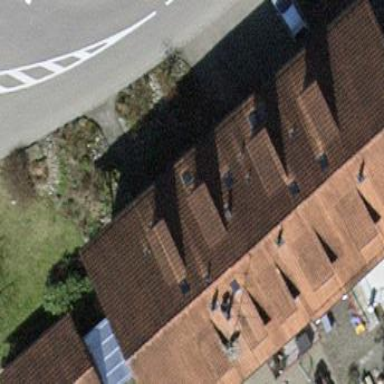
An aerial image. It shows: Gabled roof adorns the apartments building.